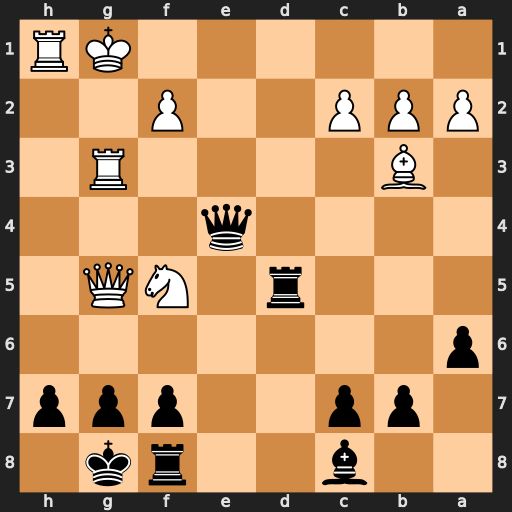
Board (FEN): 2b2rk1/1pp2ppp/p7/3r1NQ1/4q3/1B4R1/PPP2P2/6KR
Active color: b
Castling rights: -
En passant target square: -
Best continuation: Rd1+ Kh2 Rxh1#